Field crop: maize
Growth stage: 2
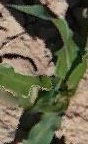
Species: maize